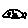
Label: fish